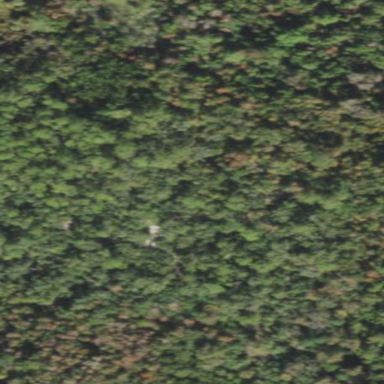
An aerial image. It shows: Mixed woodland with various types of leaves.